Field crop: maize
Growth stage: 2
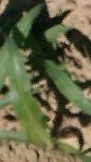
Species: maize